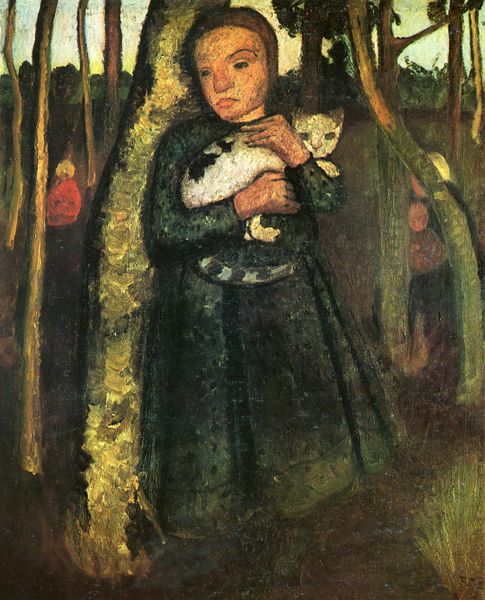
Titel: Mädchen mit Katze im Birkenwald
Künstler: Paula Modersohn-Becker
Standort: Bremen
Institution: Sammlung Ludwig Roselius
Schlagwörter: baum, blau, dunkel, gemälde, hand, himmel, mann, schatten, weiß, baumstämme, bäume, gelb, grün, landschaft, menschen, mädchen, ocker, braun, frau, grau, haar, hell, kleid, licht, mund, nase, pastell, schwarz, ölbild, gras, gürtel, rot, tier, weg, expressionismus, malerei, rock, jung, arm, augen, falten, gesicht, mensch, bildnis, hände, porträt, ast, baumstamm, birke, erde, horizont, natur, sonnenaufgang, stamm, einsam, sonne, boden, figur, gewand, stehend, kind, personen, traurig, wald, kinder, schwanz, düster, moderne, abstrakt, kahl, naiv, figuren, angst, stämme, blue, hands, men, oil, people, red, white, women, black, dark, dress, expressionism, face, figures, green, grey, hair, lady, nose, old, painting, portrait, secret, skirt, woman, yellow, melancholie, oil painting, pink, brown, allein, junge, nachdenklich, augenbraue, punkte, versteckt, spiel, katze, kätzchen, flecken, wood, sad, gefleckt, moor, fruit, sky, tree, girl, head, landscape, nature, peasant, horizon, trees, waldstück, boy, child, eyes, feet, versteck, evening, flat, forest, grass, dusk, garden, path, plants, way, look, shadow, cap, chin, fur, mouth, scarf, tail, children, love, still life, dirt, person, day, human, lantern, arms, leaves, cat, art, ground, ears, pocket, animal, eye, cow, birch, fingers, candle, figure, leaf, lips, impressionsmus, outdoors, forrest, sunset, claws, paws, stripes, picasso, canvas, kitten, linear, native, paint, pigment, dutch, impasto, composition, dawn, modersohn, playing, waldszene, swamp, branch, kid, cary, standing, little, scared, eyebrow, representative, black dress, spots, paula, woods, moderson-becker, frown, ugly, oak, game, white and black, sorrow, hood, rostock, modersohn-becker, hide and seek, holding, trunks, paula modersohn, strange, 1900, naive, bark, fun, 20th century, infants, yelow, g, striped, jungle, oil paint, as, searching, hidden, feline, naiive, verte, verde, 2d, hiding, kitty, chid, becker, white cat, hide, brich, mendelson, festhalten, cats, sad child, tree bark, gam, fee, dark green, kittycat, xcat, düsrer, chi, white and black cat, gress, child cat, pinnk, bround, girl holding cat, cat nose, she, paula moderator